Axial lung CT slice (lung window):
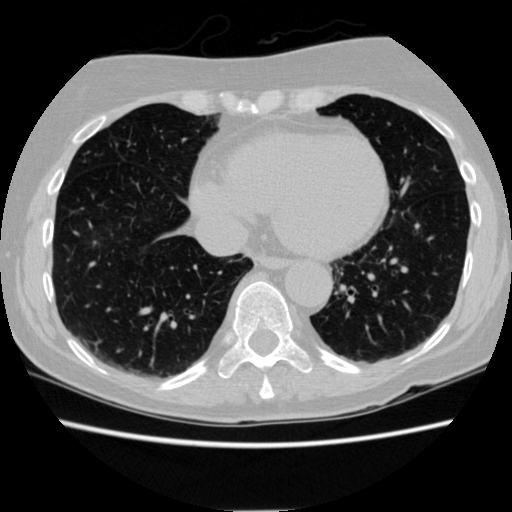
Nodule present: no